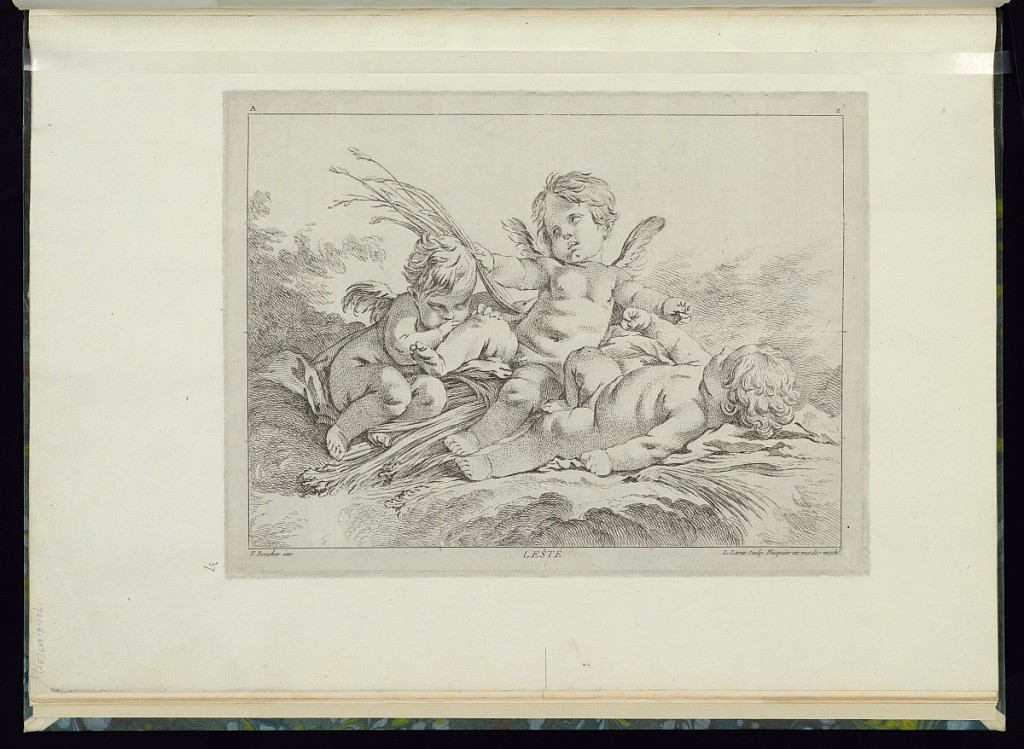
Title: L’ESTE
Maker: François Boucher, French, 1703–1770
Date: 1749–61
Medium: Etching on laid paper
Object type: Print
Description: Allegorical print representing the summer with three winged putti playing in a landscape laying on the grass. The central putto holds long blades of grass or wheat. The plate is signed, titled, and numbered.